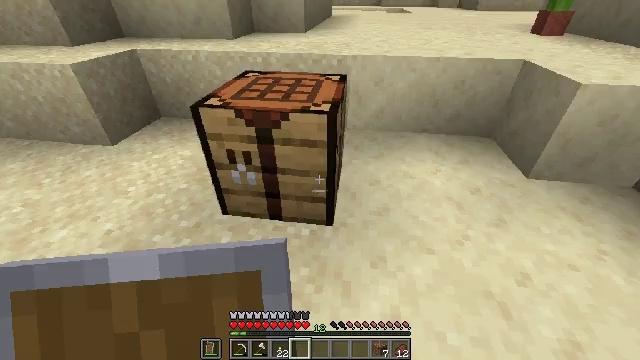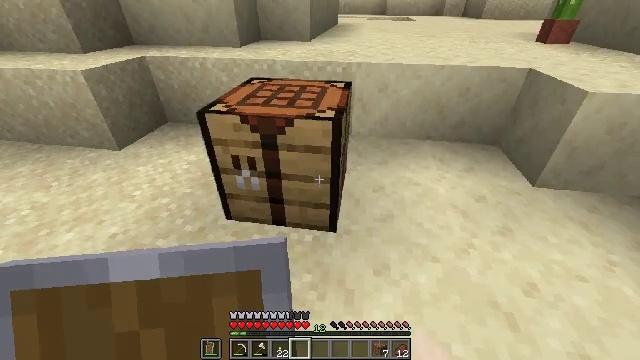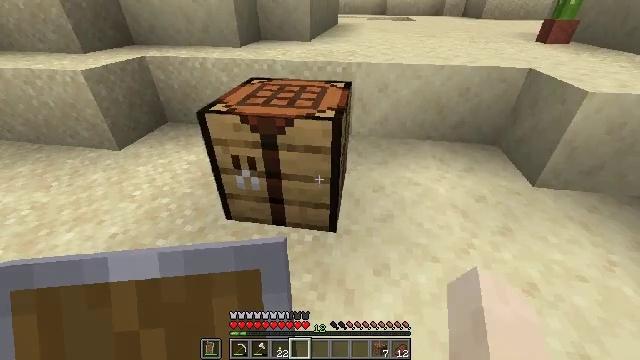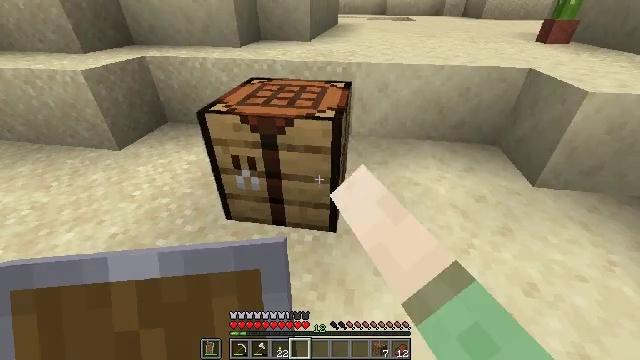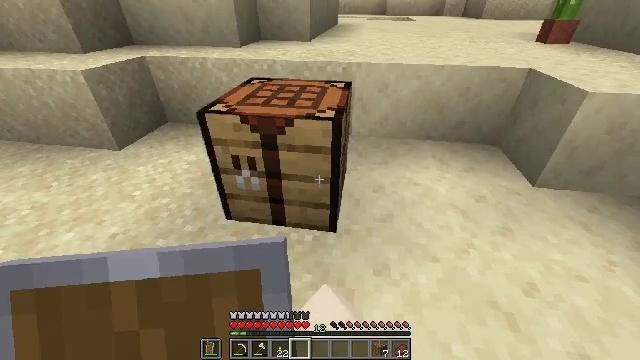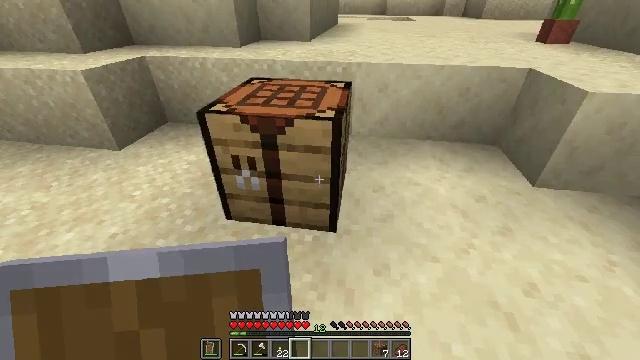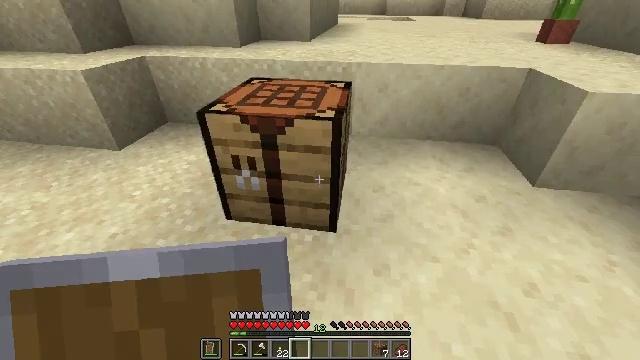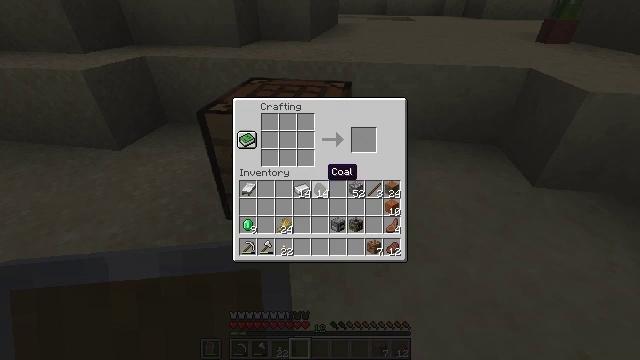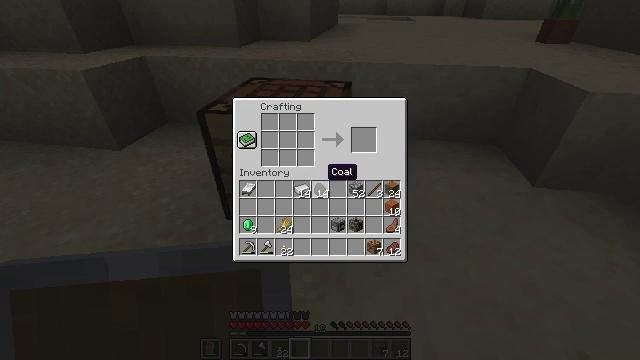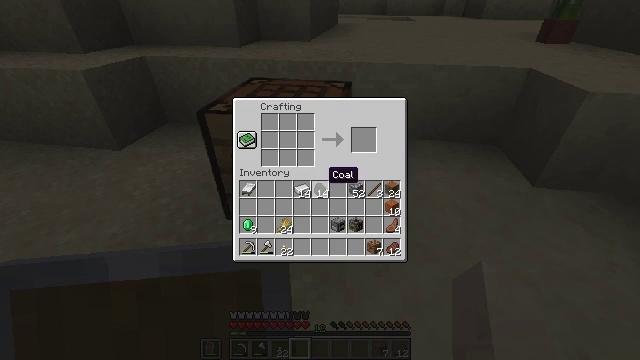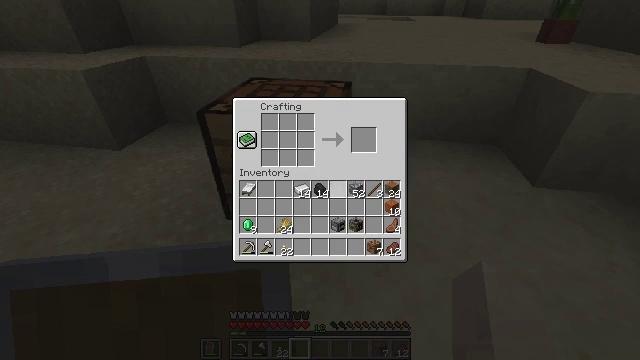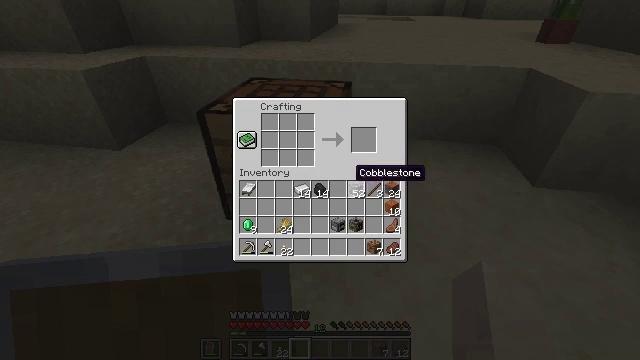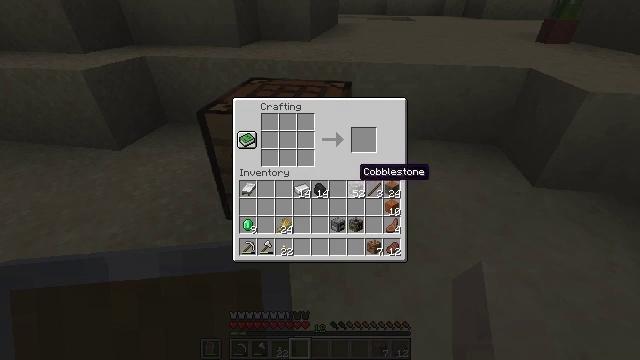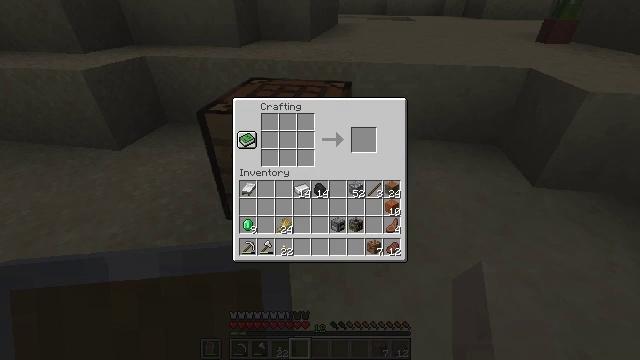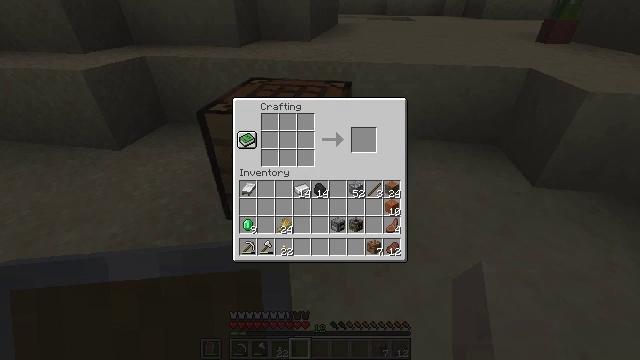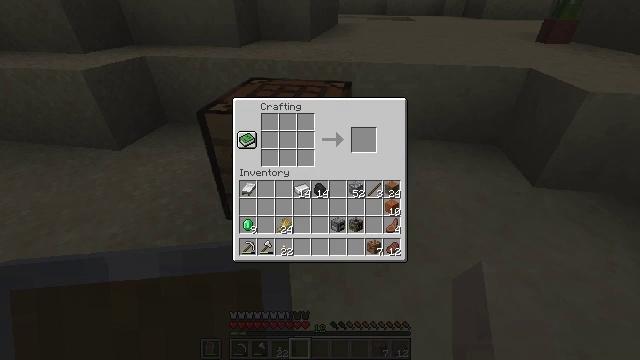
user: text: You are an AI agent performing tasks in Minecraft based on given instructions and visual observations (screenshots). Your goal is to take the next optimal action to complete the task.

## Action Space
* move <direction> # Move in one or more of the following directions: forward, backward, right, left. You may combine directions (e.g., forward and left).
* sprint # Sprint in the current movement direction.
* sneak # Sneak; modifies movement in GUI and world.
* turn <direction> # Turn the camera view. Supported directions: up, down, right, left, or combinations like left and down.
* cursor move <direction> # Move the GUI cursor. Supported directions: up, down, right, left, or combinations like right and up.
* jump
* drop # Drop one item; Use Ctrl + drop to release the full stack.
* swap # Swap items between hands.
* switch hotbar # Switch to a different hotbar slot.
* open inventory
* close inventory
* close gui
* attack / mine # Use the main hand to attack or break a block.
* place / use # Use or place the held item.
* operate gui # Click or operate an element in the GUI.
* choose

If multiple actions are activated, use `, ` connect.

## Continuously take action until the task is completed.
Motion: motion action
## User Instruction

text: Craft a stone hoe by combining cobblestone with sticks.
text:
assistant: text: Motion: turn left and up
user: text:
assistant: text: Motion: use / place
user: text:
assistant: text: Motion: use / place
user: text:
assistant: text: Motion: no_op
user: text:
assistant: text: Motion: no_op
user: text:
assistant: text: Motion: no_op
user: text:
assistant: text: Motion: open gui
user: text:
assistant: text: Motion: no_op
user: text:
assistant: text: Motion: no_op
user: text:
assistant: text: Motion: cursor move right
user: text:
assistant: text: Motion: cursor move right
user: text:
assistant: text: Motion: no_op
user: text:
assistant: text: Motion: no_op
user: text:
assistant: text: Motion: no_op
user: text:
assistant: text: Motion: no_op
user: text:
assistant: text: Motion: cursor move right
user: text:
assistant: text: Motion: no_op
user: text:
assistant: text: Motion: no_op
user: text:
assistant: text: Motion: no_op
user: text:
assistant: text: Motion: no_op
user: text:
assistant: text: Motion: operate gui
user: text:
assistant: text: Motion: operate gui
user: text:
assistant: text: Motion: operate gui
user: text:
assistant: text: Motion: cursor move left and up
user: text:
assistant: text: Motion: cursor move left and up
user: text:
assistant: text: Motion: no_op
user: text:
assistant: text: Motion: no_op
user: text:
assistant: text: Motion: no_op
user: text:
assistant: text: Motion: no_op
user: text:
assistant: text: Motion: cursor move left